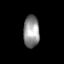
Tissue: skin
Cell type: Fibroblasts
Senescence score: 0.7756
Nuclear area (px): 496
Mean DAPI intensity: 145.968